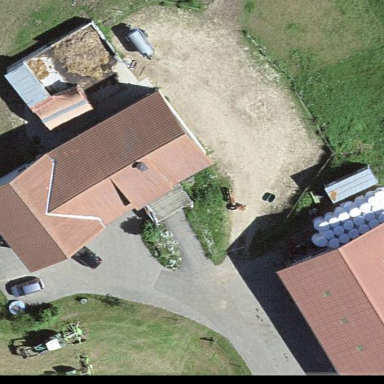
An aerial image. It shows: Farmyard area.